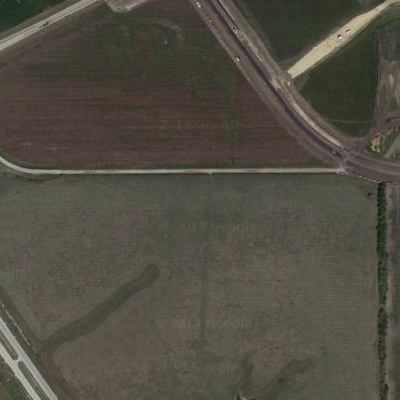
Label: Field